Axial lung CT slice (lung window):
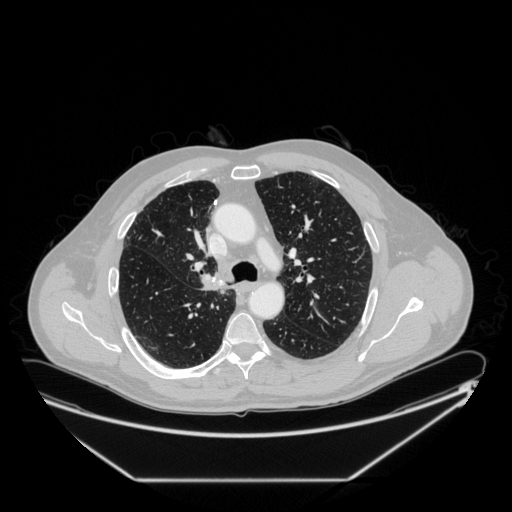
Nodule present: no